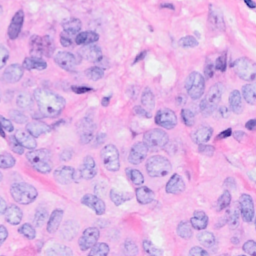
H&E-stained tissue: Breast